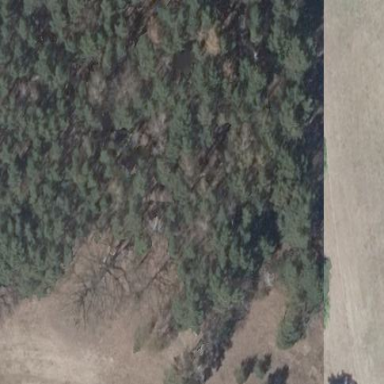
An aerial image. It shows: Forest area with mix of leaf types and cycles.